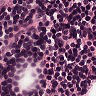
Metastatic tissue present: no